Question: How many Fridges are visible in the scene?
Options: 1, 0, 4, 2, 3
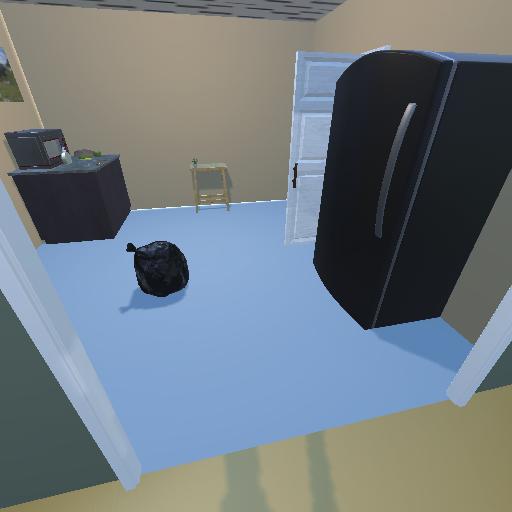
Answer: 1